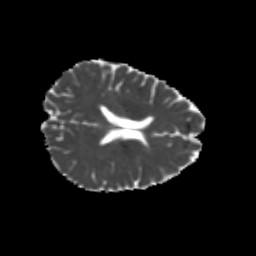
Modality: MD
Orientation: axial
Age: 22
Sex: female
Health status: healthy
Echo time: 0.074 s